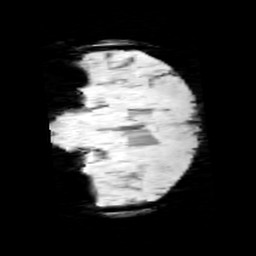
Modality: minIP
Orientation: coronal
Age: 11
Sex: female
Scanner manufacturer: siemens
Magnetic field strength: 3 T
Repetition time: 0.027 s
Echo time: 0.02 s